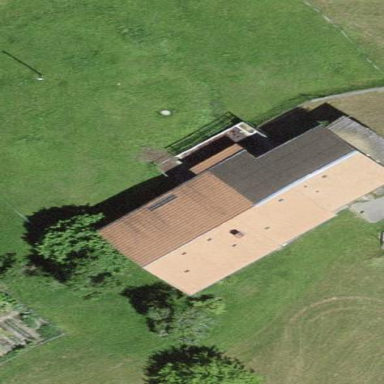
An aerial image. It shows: Farm building.